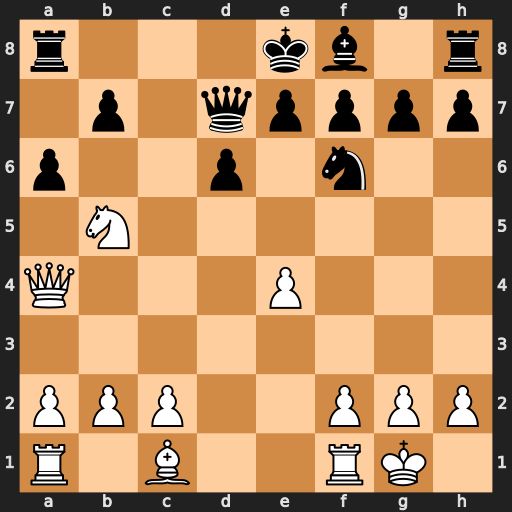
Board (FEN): r3kb1r/1p1qpppp/p2p1n2/1N6/Q3P3/8/PPP2PPP/R1B2RK1
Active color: w
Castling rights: kq
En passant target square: -
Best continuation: Nc7+ Kd8 Qxd7+ Kxd7 Nxa8